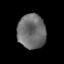
Tissue: prostate
Cell type: T cells
Senescence score: 0.3315
Nuclear area (px): 945
Mean DAPI intensity: 109.974